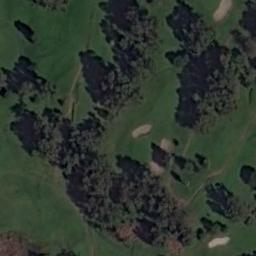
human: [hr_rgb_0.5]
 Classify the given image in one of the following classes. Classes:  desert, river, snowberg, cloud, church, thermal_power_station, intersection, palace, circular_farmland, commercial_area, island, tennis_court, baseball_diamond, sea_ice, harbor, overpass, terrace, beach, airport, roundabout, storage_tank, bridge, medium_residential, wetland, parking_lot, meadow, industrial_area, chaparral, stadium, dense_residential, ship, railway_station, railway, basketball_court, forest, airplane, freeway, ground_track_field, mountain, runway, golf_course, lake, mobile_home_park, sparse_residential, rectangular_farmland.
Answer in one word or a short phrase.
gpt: golf_course